Question: This application works as if you were playing the lottery, you pick 5 numbers from a comboBox, click a button to generate the 5 key numbers and then you press another button to check the results (after you introduce the prize monei on the textbox below, AKA "premio").

The button that does the checking is the highlighted one .
Here's it's code:
'''
private void button5_Click(object sender, EventArgs e)
{
if (textBox1.Text != "" && textBox1.Text!="Premio em EUR")
{
int contador = 0;
for (int i = 1; i <= 5; i++)
{
string posicao = i.ToString();
for (int c = 1; c <= 5; c++)
{
string poschave = c.ToString();
if (listBox1.Items.IndexOf(posicao) ==
listBox2.Items.IndexOf(poschave))
{
contador = contador + 1;
}
}
i = int.Parse(posicao);
double valor;
double premio = double.Parse(textBox1.Text);
if (contador == 5)
{
MessageBox.Show(" Parabens ganhou o 1o premio acertou 5 numeros
o seu premio e de " + premio + "EUR");
}
else
{
if (contador == 4)
{
valor = premio * 0.75;
MessageBox.Show(" Acertou 4 numeros o seu premio e: " +
valor + "EUR");
}
else
{
if (contador == 3)
{
valor = premio * 0.5;
MessageBox.Show("Acertou 3 numeros o seu premio e: " +
valor + "EUR");
}
else
if (contador <= 2)
{
MessageBox.Show(" Infelizmente nao ganhou,
nada tente outra vez");
}
}
}
}
}
}
'''
Whatever I do, it always shows the messageBox saying I got all 5 correct...
EDIT:
listBox1 is the one on the left, (3, 9, 17, 20, 10), you choose them from the combobox and when you Click "Apostar" it is added to it.
listBox2 is the box on the right.
EDIT2:
By replacing
'''
for (int c = 1; c <= 5; c++)
{
string poschave = c.ToString();
if (listBox1.Items.IndexOf(posicao) == listBox2.Items.IndexOf(poschave))
{
contador = contador + 1;
}
}
'''
with
'''
foreach (var item in listBox1.Items)
{
// Convert it to string to avoid object reference comparison. Not 100%
// sure if this is needed
string value = item.ToString();
if (listBox2.Items.Contains(value))
contador++;
}
'''
The error doesnt show anymore however it still isnt working properly, my guess is that the program is checking if they match, then get the result, therefore it always show "you won nothing" 5 times in a row...
How can I fix this?
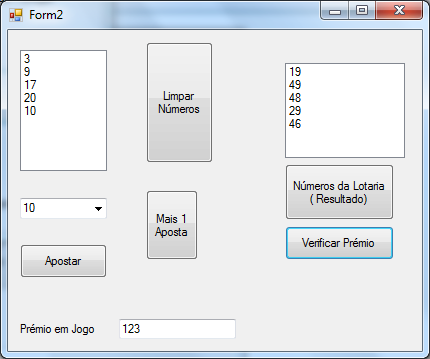
Answer: I don't understand Spanish(?) so it's very hard to understand your code (please use english variable names, even if you have a localized UI)
However, one cause of the problem could be this line:
'''
listBox1.Items.IndexOf(posicao) == listBox2.Items.IndexOf(poschave)
'''
In case neither 'posicao' or 'poschave' is found in their respective listboxes, -1 will be returned and the expression will be true (i.e. 'contador' will be incremented). I'm guessing this is not the desired behavior.
If you instead want to check if an item in the left listbox is also available in the right, then you could do:
'''
void Button_Click(object sender, EventArgs e)
{
if (textBox1.Text == "" || textBox1.Text == "Premio em EUR")
return;
int numMatches = 0;
foreach (var item in listBox1.Items)
{
if (listBox2.Items.Contains(item))
numMatches++;
}
// numMatches will now contain the number of elements in the left
// listbox that also exist in the right listbox
if (numMatches > 2)
{
double premio = Double.Parse(textBox1.Text);
double prize = 0;
if (numMatches == 5)
prize = premio * 1.0;
if (numMatches == 4)
prize = premio * 0.75;
else
prize = premio * 0.5;
// Use string.Format() instead to get fancier formatting of numbers
Messagebox.Show ("Sweet, you got " + numMatches + " out of 5 correct numbers. Your prize is " + prize + "EUR");
}
else
{
MessageBox.Show("Sorry, not enough matches - you win nothing!");
}
}
'''
The reason you get 5 message boxes is because you have the call to 'Messagebox.Show()' inside a for loop that loops five times. I've updated the code sample above to do what I think you want your button callback to do